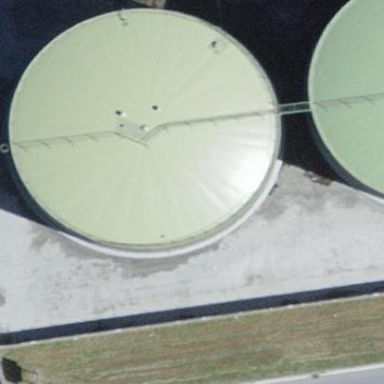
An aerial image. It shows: Industrial building housing storage tank.